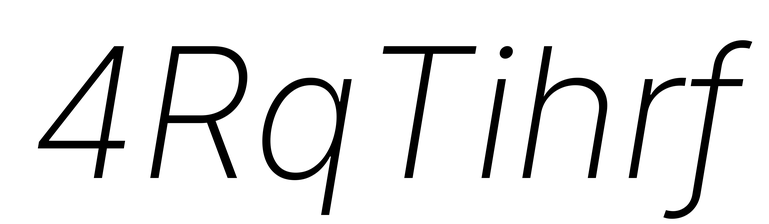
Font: Inter-Italic_ExtraLight_Italic